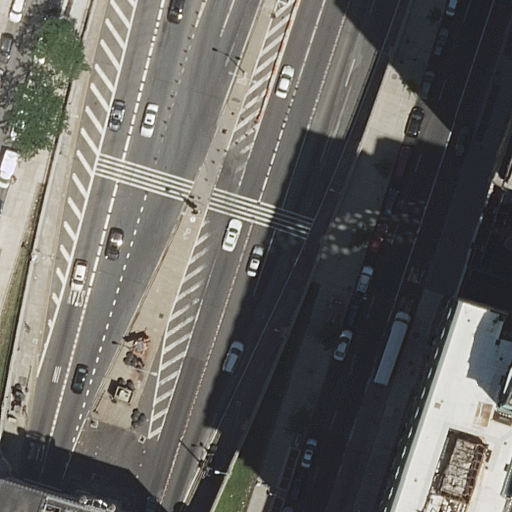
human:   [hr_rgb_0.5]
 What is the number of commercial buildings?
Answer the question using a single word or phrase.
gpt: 0

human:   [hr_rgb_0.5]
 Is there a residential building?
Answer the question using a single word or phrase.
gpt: yes

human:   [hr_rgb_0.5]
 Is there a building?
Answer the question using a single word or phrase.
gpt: yes

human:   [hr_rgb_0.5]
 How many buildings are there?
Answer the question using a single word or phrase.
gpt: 3

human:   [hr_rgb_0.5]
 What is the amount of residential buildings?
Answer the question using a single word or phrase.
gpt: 3

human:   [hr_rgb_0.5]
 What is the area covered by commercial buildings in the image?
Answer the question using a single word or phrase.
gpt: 0m2

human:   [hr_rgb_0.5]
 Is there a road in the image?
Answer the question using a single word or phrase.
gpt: yes

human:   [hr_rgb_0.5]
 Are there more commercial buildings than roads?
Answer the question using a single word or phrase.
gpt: no

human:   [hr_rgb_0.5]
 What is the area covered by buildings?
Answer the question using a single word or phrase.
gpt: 2898m2

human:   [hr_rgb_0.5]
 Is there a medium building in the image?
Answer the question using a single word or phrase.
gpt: no

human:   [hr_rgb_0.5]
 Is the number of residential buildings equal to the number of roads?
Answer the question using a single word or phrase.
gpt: no

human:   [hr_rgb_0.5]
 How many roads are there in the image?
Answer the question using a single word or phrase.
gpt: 14

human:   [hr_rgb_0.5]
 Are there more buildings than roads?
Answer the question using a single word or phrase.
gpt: no

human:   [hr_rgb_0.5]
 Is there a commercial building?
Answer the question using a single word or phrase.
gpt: no

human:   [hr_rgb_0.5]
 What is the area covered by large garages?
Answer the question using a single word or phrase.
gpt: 0m2

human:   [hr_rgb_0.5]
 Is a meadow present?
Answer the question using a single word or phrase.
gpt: no

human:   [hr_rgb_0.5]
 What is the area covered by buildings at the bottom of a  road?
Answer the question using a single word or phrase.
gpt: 1905m2

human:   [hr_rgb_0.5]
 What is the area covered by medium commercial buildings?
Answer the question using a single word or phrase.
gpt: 0m2

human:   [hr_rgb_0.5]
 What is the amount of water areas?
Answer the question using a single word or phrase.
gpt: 0

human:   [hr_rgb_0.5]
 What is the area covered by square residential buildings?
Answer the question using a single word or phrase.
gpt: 0m2

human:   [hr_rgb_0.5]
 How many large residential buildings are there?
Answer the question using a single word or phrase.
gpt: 3

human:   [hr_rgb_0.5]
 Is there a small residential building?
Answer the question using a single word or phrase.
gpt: no

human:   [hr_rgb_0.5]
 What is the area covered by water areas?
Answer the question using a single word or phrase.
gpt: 0m2

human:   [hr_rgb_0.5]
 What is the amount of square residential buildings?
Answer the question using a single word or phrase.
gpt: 0

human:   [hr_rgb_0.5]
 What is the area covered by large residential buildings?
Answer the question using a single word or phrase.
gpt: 2898m2

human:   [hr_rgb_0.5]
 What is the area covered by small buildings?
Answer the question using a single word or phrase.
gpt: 0m2

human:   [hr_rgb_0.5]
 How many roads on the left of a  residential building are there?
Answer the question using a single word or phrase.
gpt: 14

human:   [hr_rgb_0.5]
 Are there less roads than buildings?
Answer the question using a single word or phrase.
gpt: no

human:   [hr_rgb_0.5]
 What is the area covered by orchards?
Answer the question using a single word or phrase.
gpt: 0m2

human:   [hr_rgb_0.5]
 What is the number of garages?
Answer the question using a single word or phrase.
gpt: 0

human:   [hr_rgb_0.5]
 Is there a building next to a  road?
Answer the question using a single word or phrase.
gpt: yes

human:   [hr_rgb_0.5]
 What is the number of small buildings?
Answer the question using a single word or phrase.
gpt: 0

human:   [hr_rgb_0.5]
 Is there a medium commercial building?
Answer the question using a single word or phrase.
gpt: no

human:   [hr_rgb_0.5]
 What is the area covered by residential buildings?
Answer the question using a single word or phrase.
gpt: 2898m2

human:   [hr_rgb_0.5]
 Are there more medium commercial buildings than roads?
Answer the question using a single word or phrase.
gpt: no

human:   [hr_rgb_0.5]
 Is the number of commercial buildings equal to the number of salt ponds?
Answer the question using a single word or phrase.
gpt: yes

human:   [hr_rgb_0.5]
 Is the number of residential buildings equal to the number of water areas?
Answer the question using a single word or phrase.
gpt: no

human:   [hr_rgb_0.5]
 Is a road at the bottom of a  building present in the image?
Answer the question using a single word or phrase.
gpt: yes

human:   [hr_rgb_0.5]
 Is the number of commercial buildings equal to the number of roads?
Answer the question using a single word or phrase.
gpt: no

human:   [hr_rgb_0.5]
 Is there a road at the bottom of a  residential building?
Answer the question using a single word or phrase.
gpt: yes

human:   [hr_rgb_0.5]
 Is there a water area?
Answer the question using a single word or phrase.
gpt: no

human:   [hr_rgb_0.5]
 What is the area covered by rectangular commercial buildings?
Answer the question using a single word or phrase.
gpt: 0m2

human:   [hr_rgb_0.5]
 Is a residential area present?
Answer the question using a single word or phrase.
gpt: no

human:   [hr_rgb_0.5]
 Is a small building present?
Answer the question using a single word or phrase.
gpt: no

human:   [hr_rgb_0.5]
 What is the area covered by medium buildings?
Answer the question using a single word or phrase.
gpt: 0m2

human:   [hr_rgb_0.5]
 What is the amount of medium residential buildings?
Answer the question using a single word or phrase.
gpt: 0

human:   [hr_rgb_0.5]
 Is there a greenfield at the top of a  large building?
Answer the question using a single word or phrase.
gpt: no

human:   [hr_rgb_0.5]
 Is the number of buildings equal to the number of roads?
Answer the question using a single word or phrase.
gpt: no

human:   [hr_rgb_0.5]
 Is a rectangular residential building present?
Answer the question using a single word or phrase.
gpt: yes

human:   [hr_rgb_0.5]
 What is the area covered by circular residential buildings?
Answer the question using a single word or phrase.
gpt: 0m2

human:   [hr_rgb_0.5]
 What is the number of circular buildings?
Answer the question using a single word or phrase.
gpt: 0

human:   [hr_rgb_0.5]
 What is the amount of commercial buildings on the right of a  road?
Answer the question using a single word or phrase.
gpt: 0

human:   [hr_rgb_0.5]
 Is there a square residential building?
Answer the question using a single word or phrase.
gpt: no

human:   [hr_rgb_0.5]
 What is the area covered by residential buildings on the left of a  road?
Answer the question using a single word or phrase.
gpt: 927m2

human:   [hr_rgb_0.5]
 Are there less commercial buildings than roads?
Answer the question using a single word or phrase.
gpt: yes

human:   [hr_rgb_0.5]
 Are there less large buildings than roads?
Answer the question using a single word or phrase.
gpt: yes

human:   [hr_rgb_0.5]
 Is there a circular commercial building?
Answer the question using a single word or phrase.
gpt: no

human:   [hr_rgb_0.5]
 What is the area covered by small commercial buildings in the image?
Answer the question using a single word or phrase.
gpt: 0m2

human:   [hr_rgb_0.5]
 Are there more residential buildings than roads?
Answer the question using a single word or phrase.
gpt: no

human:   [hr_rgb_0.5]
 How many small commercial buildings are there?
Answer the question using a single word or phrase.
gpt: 0

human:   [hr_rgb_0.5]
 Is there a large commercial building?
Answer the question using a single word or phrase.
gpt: no

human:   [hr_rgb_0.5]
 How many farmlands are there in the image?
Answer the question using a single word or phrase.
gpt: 0

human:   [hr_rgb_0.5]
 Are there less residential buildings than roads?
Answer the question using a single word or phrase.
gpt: yes

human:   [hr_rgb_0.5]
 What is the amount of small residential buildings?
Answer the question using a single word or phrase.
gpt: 0